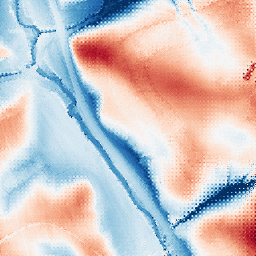
Category: edge_preserving
Decomposition family: guided
Decomposition parameters: radius: 32
eps: 0.01
Upsampling method: regularized
Upsampling parameters: scale: 2
lambda_reg: 0.1
Upsampling scale: 2